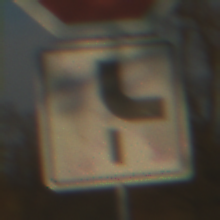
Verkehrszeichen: VerlaufVorfahrtsstrasse10
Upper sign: Stop
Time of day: SunriseSunset
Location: Outdoor (RoadRail)
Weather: PartlyCloudy
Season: NotSpecified
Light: Natural